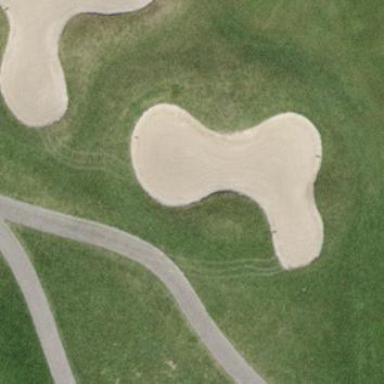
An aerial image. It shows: Golf bunker filled with natural sand.